【题型】解答题　【知识点】平面几何　【难度】easy
如图, 已知：$D$ 是 $\triangle ABC$ 的边 $BC$ 上一点, 点 $E$ 在 $\triangle ABC$ 外部, 且 $\angle BAE = \angle CAD$, $\angle ACD = \angle ADC = \angle ADE$, $DE$ 交 $AB$ 于点 $F$。

(1) 求证：$AB = AE$；

(2) 如果 $AD = AF$, 求证：$EF^2 = BF \cdot AB$。
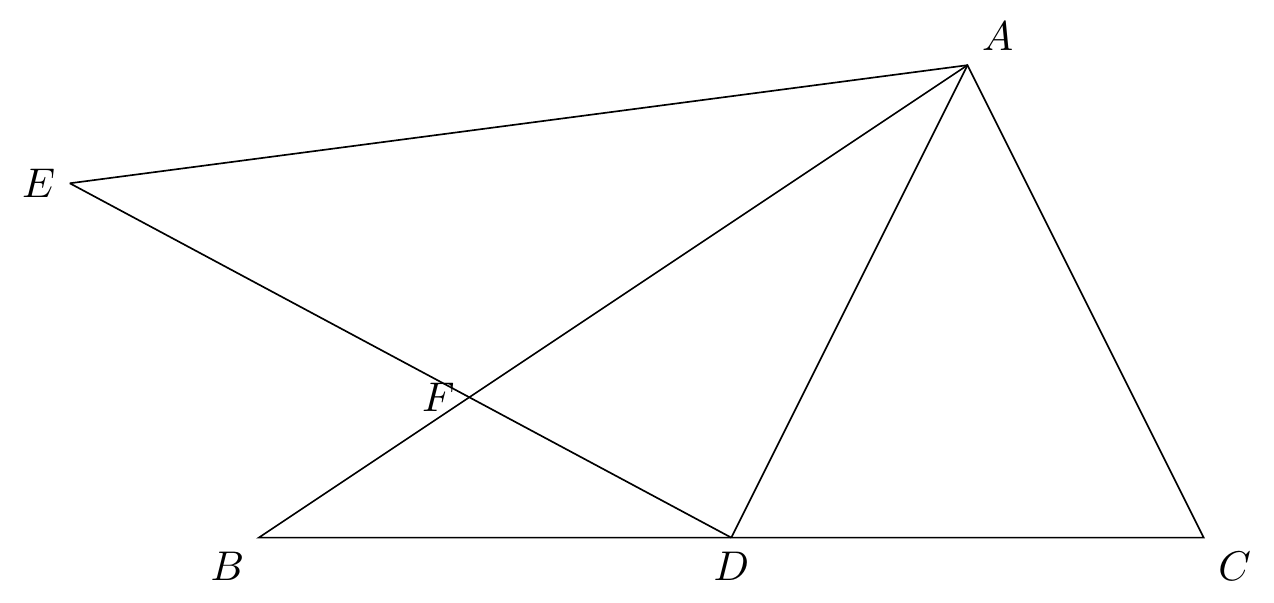
【解答】
证明：
(1) $\because \angle ACD = \angle ADC$,

$\therefore AC = AD$,

$\because \angle BAE = \angle CAD$,

$\therefore \angle BAC = \angle EAD$,

$\because \angle ACD = \angle ADE$,

$\therefore \triangle ABC \cong \triangle AED$ (ASA),

$\therefore AB = AE$；

(2) $\because AD = AF$,

$\therefore \angle ADF = \angle AFD$,

$\angle DAF = 180^\circ - 2\angle ADF$,

$\because \angle ACD = \angle ADC$,

$\angle CAD = 180^\circ - 2\angle ADC$,

$\because \angle ADC = \angle ADE$,

$\therefore \angle CAD = \angle DAF$,

$\because \angle BAE = \angle CAD$,

$\therefore \angle DAF = \angle BAE$,

$\because AB = AE$,

$\therefore \triangle ABD \cong \triangle AEF$ (SAS),

$\therefore BD = EF$, $\angle BAD = \angle EAF$,

$\angle B = \angle E$, $\angle AFE = \angle DFB$,

$\angle ABDF = \angle BAE$,

$\angle BDF = \angle BAF = \angle BAD$,

$\angle B = \angle B$,

$\therefore \triangle BDF \sim \triangle BAD$,

$\therefore \frac{BD}{BA} = \frac{BF}{BD}$,

$\therefore BD^2 = BF \cdot AB$,

$\therefore EF^2 = BF \cdot AB$。